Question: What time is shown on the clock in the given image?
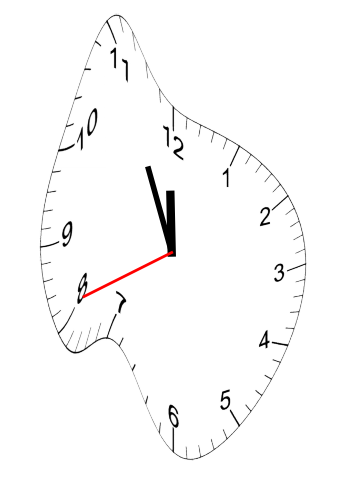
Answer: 11:55:41